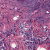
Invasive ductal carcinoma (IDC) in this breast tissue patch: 0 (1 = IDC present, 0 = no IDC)